Question: I'm using a Slider where I need to make pagination like this:

I will use a CSS sprite image for this but I'm just curious to know if it's possible to make with CSS3 and without using an image
the HTML which I want to use for this includes:
'''
<ol id="pagination">
<li><a href="#slide1" class="active">1</a></li>
<li><a href="#slide2">2</a></li>
<li><a href="#slide3">3</a></li>
<li><a href="#slide4">4</a></li>
<li><a href="#slide5">5</a></li>
</ol>
'''
<URL>
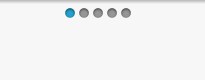
Answer: <URL>
I think, this is what you're looking for. Of course, the CSS has to be modified a bit to get the gradient / shadow.
// edited, to make it more look-a-like: <URL>